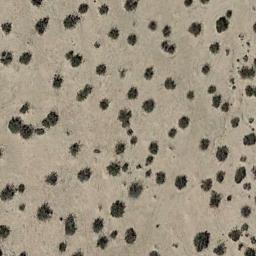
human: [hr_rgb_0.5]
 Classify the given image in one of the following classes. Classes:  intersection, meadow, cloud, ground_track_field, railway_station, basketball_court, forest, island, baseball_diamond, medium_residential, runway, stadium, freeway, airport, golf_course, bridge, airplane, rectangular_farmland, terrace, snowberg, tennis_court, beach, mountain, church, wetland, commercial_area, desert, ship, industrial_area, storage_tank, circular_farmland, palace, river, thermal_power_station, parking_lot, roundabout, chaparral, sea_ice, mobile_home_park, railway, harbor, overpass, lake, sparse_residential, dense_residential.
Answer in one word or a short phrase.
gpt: chaparral